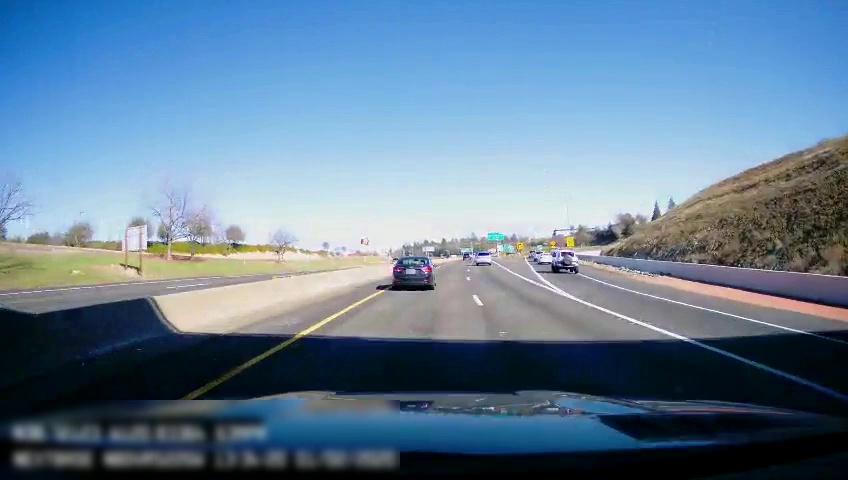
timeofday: Day
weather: Sunny
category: Drivable Space
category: Drivable Space
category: Vehicles | Car
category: Vehicles | SUV
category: Vehicles | SUV
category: Vehicles | Car
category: Vehicles | Car
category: Vehicles | SUV
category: Lanes | Current Lane
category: Lanes | Current Lane
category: Lanes | Alternate Lane
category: Lanes | Alternate Lane
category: Lanes | Alternate Lane
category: Lanes | Opposite Lane
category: Lanes | Opposite Lane
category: Traffic | Signs
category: Traffic | Signs
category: Traffic | Signs